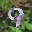
Label: 9